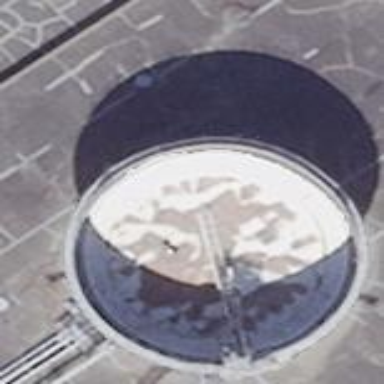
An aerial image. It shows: Storage tank building.